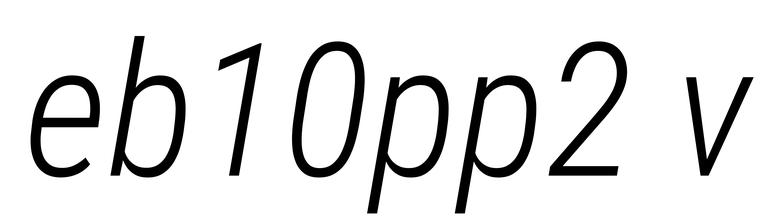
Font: Roboto-Italic_Condensed_Light_Italic